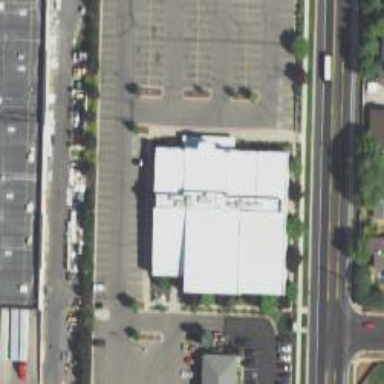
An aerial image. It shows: Commercial building hosting cinema.